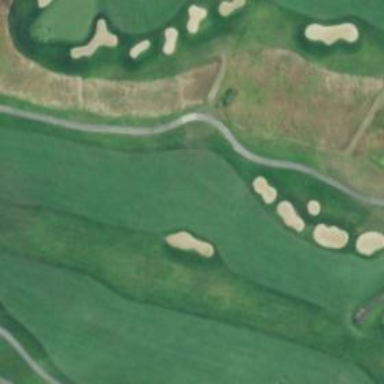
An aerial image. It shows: Grassy area designated as golf fairway.